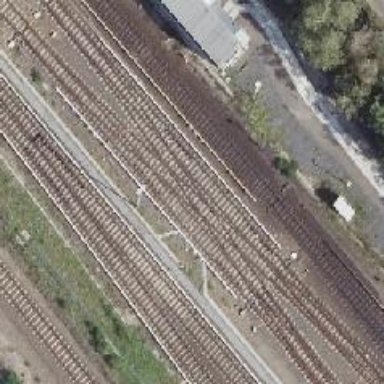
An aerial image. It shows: Railway crossing.